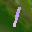
Label: 1